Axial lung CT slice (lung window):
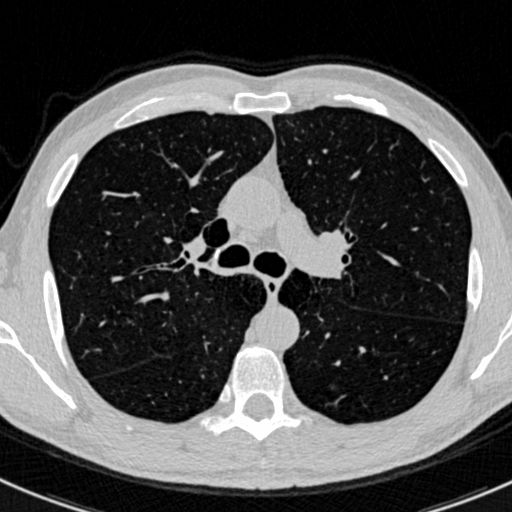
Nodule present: no